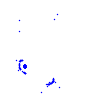
Particle: proton